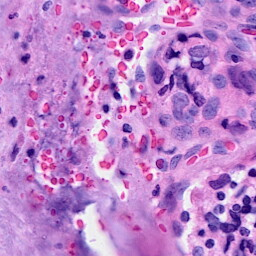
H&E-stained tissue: Breast